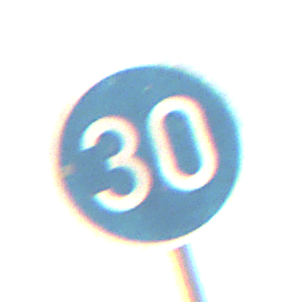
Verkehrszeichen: VorgeschriebeneMindestgeschwindigkeit
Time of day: SunriseSunset
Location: Outdoor (Suburban)
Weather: PartlyCloudy
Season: NotSpecified
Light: Natural